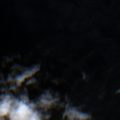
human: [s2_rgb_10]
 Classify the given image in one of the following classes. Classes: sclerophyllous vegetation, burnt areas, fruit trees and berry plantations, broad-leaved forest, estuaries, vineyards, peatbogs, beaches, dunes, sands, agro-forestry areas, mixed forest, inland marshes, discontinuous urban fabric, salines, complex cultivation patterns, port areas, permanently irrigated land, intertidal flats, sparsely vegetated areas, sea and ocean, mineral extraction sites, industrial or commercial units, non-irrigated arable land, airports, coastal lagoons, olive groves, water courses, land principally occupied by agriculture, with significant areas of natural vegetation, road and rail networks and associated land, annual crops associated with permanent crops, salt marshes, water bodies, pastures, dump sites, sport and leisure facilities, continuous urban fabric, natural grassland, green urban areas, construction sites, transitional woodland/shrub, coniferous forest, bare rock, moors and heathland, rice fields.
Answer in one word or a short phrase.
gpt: sea and ocean